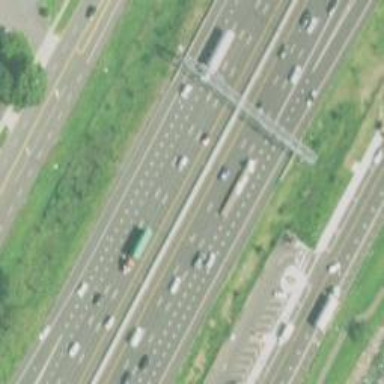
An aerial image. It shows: Motorway junction.